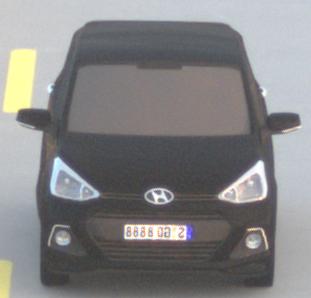
Make: Hyundai
Model: i10
Detailed model: Gen. 2
Model produced from: 2013
Model produced until: 2019
Doors: 5
Color: black
Road condition: dry road
Daytime: sunrise or sunset
Contrast: low contrast